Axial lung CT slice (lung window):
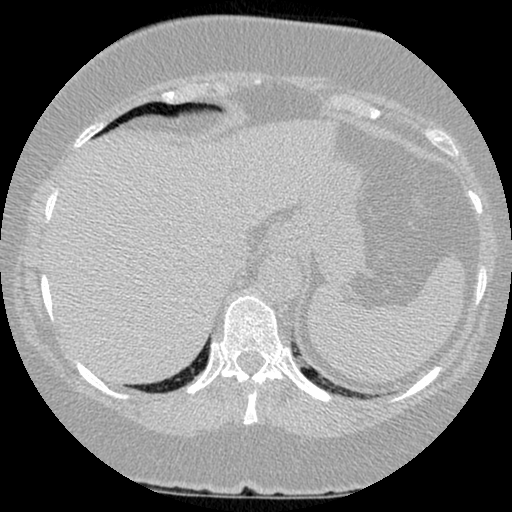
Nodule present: no